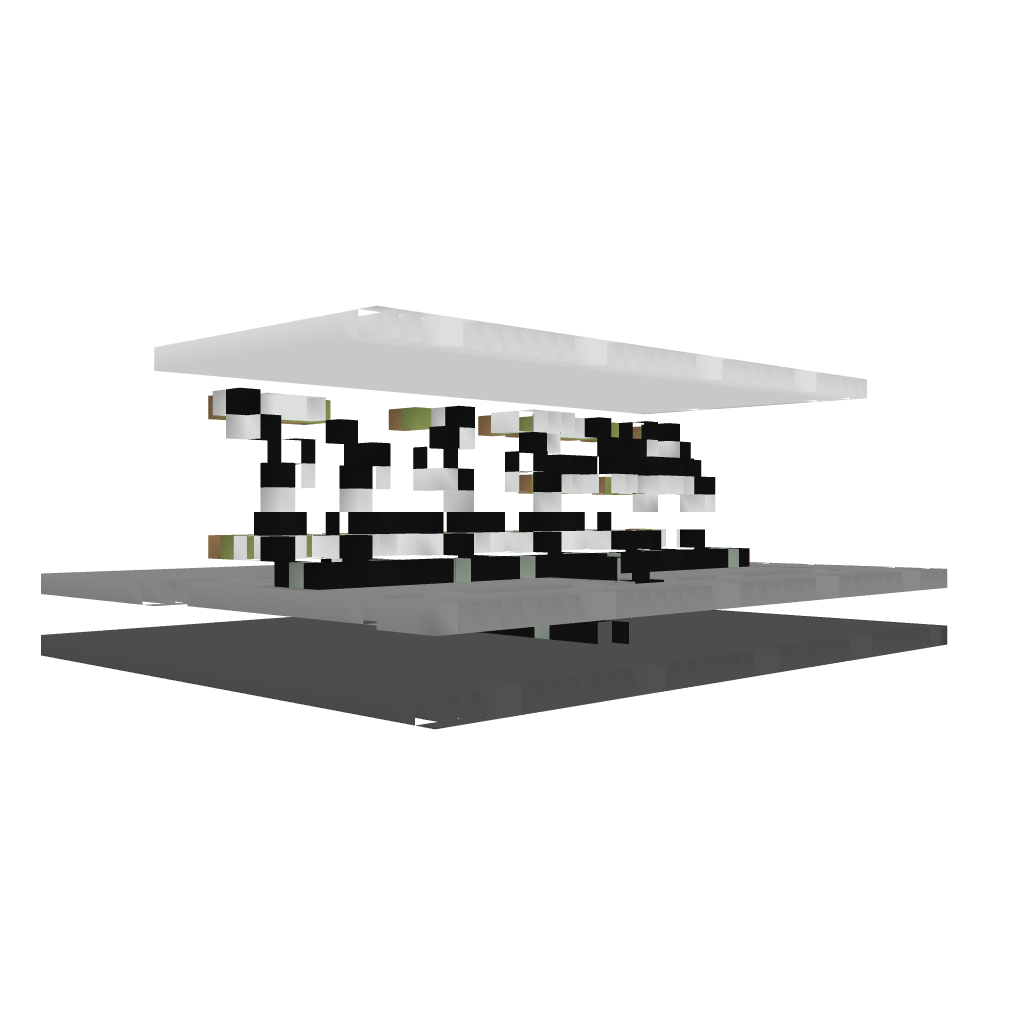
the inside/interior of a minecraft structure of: HELLO Sign